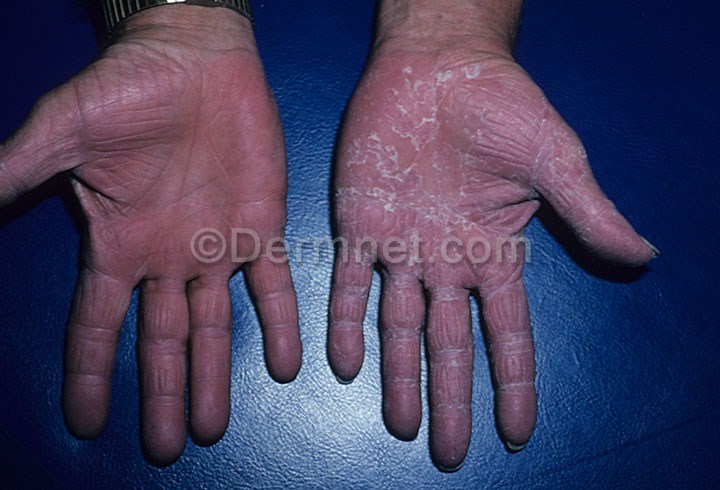
Disease: Tinea Ringworm Candidiasis and other Fungal Infections